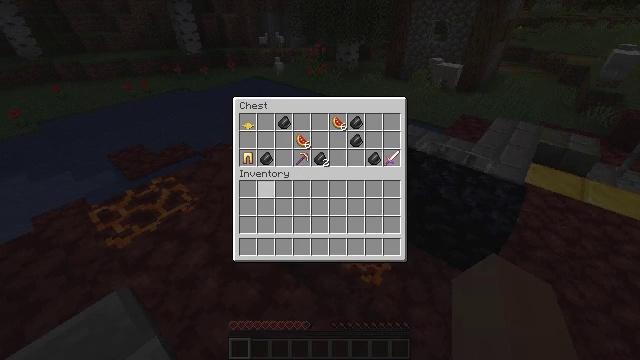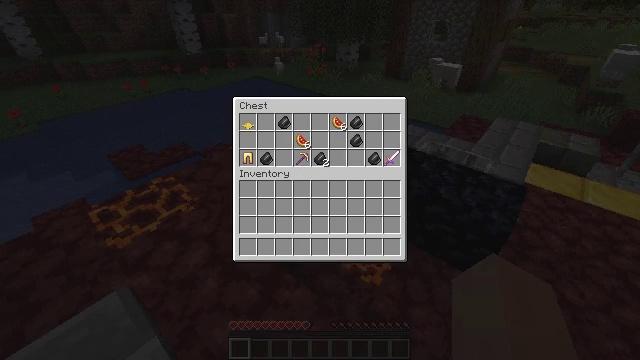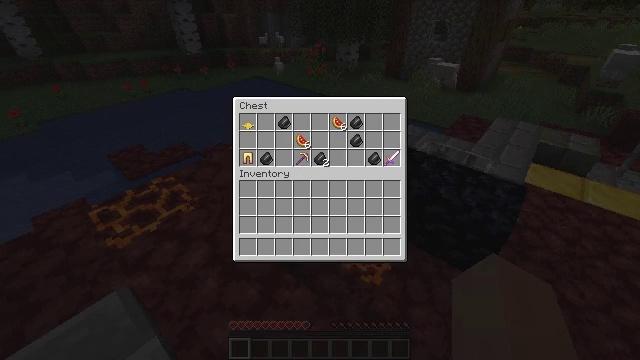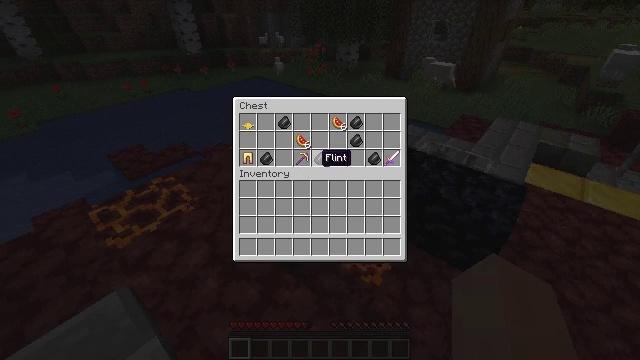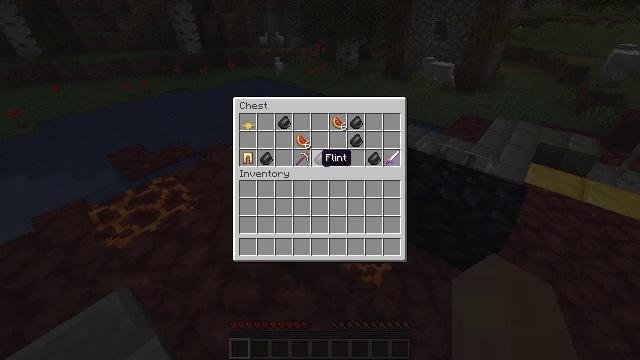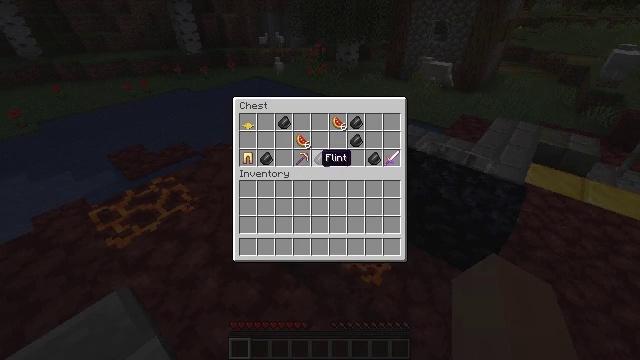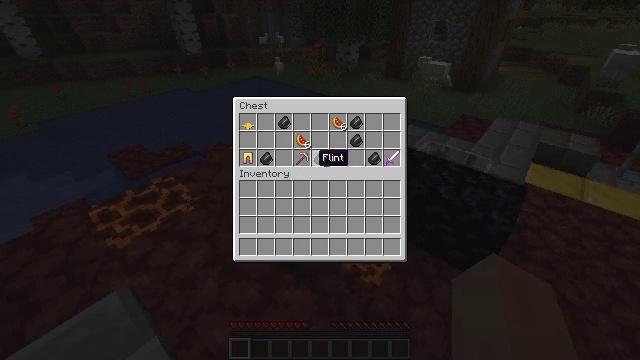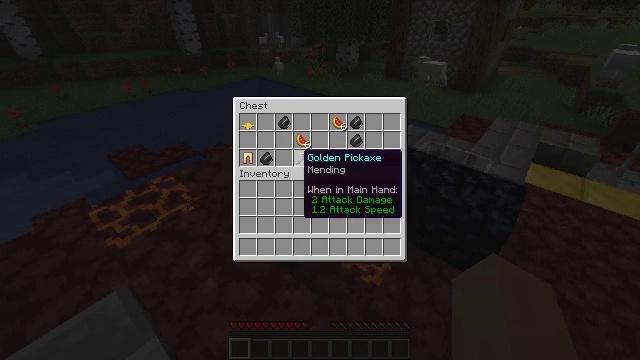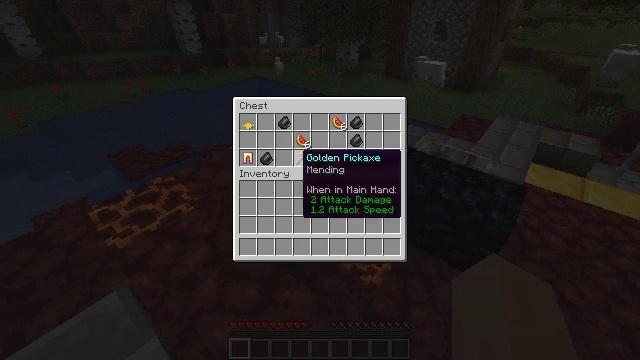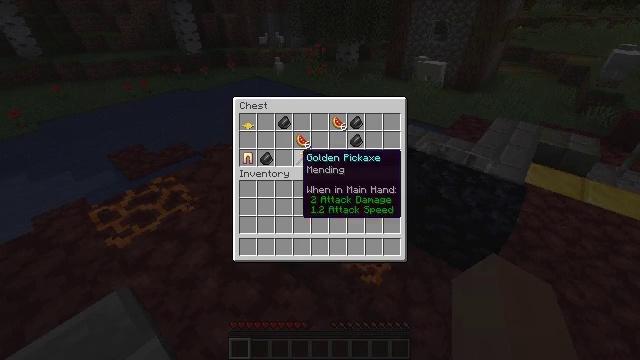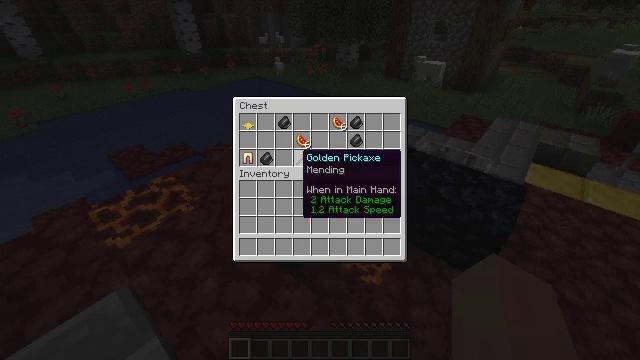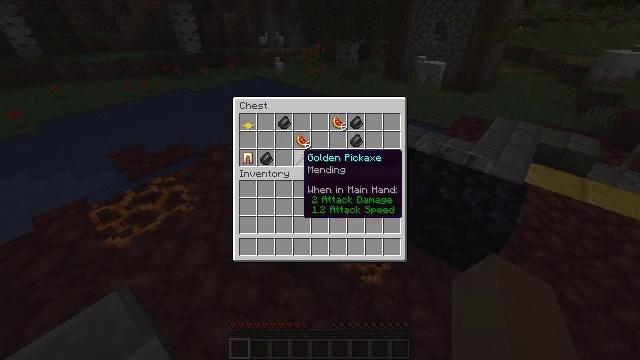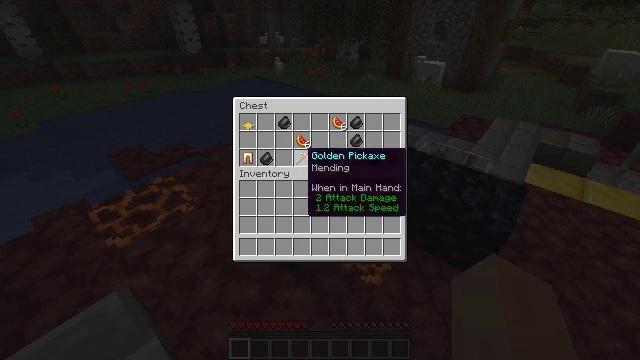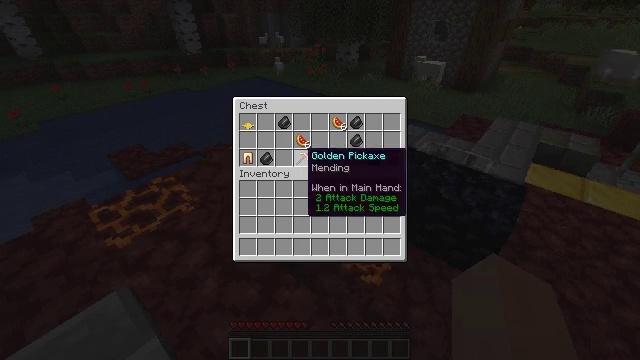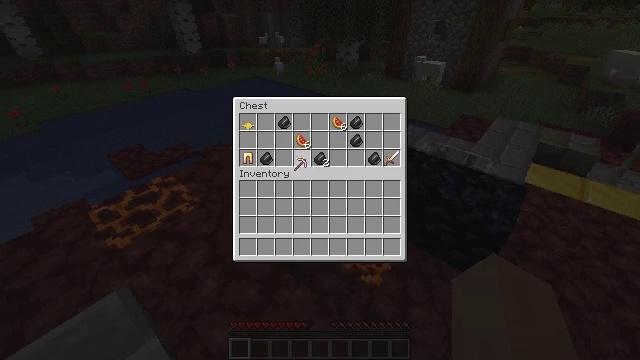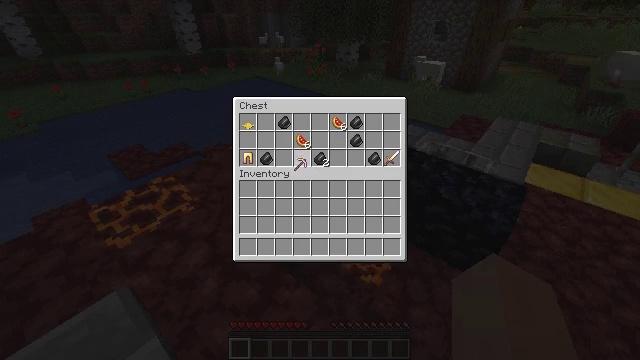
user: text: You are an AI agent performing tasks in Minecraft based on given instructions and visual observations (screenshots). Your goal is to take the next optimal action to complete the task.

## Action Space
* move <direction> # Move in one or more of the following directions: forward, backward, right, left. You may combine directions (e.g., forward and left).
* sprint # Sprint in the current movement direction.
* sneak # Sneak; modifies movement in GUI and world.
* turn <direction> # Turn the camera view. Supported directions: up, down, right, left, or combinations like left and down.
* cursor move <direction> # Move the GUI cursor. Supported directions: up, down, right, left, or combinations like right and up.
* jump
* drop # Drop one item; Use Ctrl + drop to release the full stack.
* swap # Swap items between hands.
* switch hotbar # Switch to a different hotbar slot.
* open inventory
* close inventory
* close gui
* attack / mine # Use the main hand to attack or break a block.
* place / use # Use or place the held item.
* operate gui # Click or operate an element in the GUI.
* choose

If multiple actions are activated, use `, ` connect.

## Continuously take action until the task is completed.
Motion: motion action
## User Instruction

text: Kill the chicken.
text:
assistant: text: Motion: turn right and up
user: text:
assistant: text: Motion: turn right
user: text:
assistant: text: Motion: no_op
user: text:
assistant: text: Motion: no_op
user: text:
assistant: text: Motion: no_op
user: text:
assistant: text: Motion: no_op
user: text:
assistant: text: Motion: turn left
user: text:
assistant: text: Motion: no_op
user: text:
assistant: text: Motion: no_op
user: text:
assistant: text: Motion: no_op
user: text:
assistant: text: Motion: no_op
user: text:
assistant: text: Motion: no_op
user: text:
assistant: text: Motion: no_op
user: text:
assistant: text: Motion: attack / mine
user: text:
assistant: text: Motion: attack / mine
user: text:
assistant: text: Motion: attack / mine
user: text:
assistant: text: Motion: turn left and down
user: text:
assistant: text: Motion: turn down
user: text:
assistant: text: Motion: turn down
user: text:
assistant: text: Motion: no_op
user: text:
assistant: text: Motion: turn left and down
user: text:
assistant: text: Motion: turn left and down
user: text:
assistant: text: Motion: no_op
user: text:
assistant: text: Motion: no_op
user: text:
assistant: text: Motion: no_op
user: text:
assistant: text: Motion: no_op
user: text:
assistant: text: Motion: attack / mine
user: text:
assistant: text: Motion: attack / mine
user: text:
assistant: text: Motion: attack / mine
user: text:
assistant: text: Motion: turn up